Interaction volume radius: 10 \u00c5
Interaction volume height: 20 \u00c5
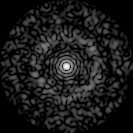
Disorder parameter: 0.8417